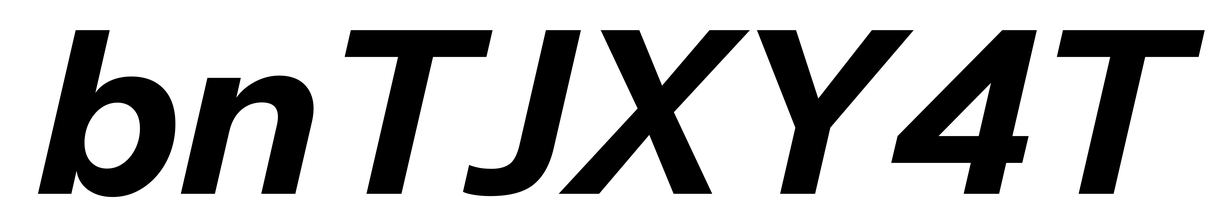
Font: InstrumentSans-Italic_Bold_Italic